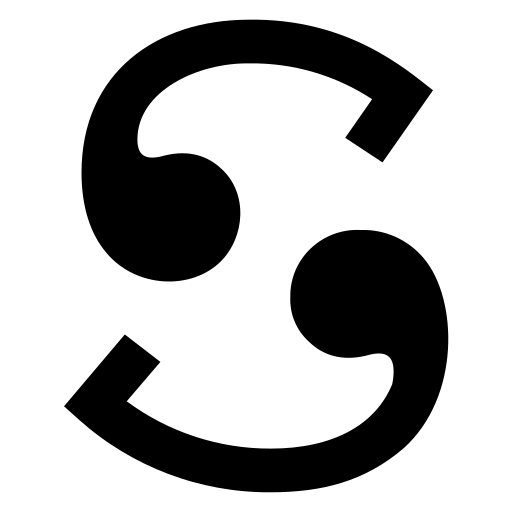
Tags: icon, FontAwesome, fa-icon, brand, scribd